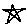
Label: star